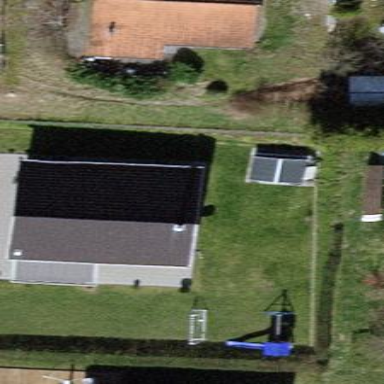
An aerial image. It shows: Gabled roof house.